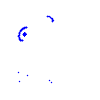
Particle: kaon